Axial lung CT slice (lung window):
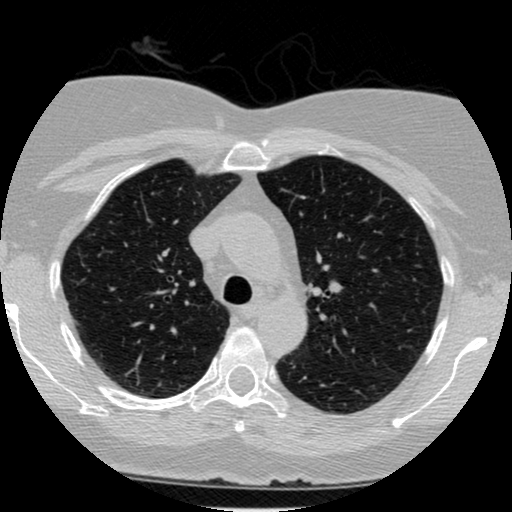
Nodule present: no